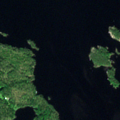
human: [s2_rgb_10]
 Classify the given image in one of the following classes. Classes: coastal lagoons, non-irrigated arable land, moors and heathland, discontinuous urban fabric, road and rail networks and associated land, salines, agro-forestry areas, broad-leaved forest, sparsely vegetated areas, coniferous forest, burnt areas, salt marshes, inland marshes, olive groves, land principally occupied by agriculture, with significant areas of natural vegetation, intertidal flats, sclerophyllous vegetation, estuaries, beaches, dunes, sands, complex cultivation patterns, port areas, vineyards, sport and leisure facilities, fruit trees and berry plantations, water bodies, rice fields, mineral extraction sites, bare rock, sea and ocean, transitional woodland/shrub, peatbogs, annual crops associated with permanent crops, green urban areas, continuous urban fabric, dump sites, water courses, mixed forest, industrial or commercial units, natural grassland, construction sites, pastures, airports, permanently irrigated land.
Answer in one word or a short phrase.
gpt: coniferous forest, water bodies